Question: What I need may be pretty basic, but I'm definitely not sure as to how to proceed (I've done that before but none of my choices seem that Cocoa-friendly).
Ok, let's say we've got 2 'NSView's - one next to the other:
- -

- 'NSView'-
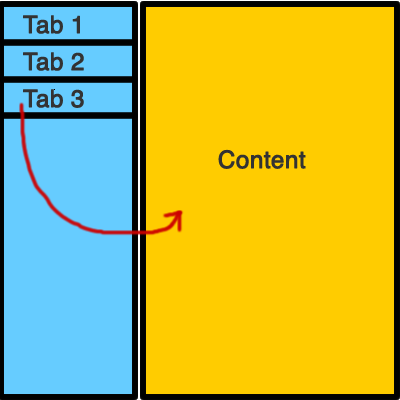
Answer: rdelmar's solution should work, but another approach, which may be simpler, is to use an NSTabView to handle switching between the content views. You can hide NSTabView's tabs using the settings pane in interface builder, or by calling '[self.tabView setTabViewType:NSNoTabsNoBorder]'. I'd probably use a table view for the left side. When the user selects a row, you do something like:
'''
-(void)tableViewSelectionDidChange:(NSNotification *)notification
{
[self.tabView selectTabViewItemAtIndex:[self.menuTableView selectedRow]];
}
'''
The NSTabView can/will take care of properly resizing its content views as long as you've set up its and its content views' autoresizing masks (springs and struts) properly.